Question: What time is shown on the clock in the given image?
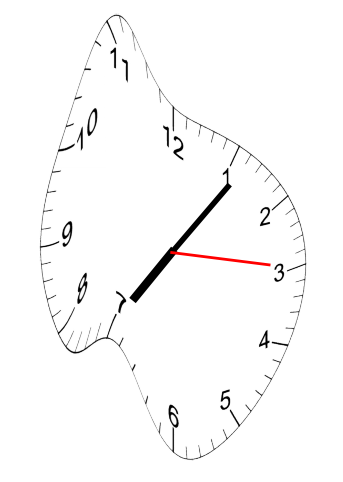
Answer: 07:06:15